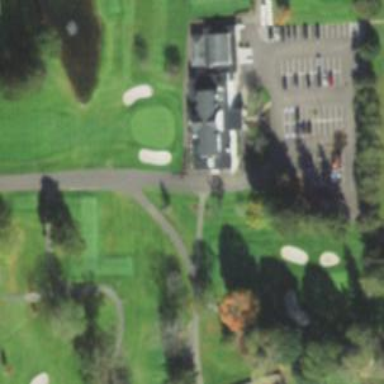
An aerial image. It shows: Path designated for golf carts.